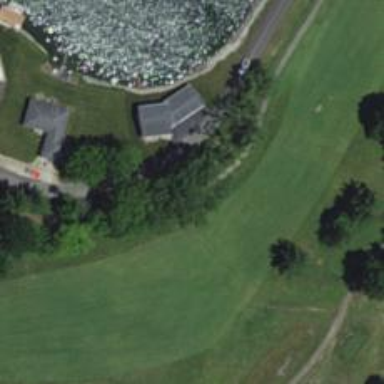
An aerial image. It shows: View of golf hole.